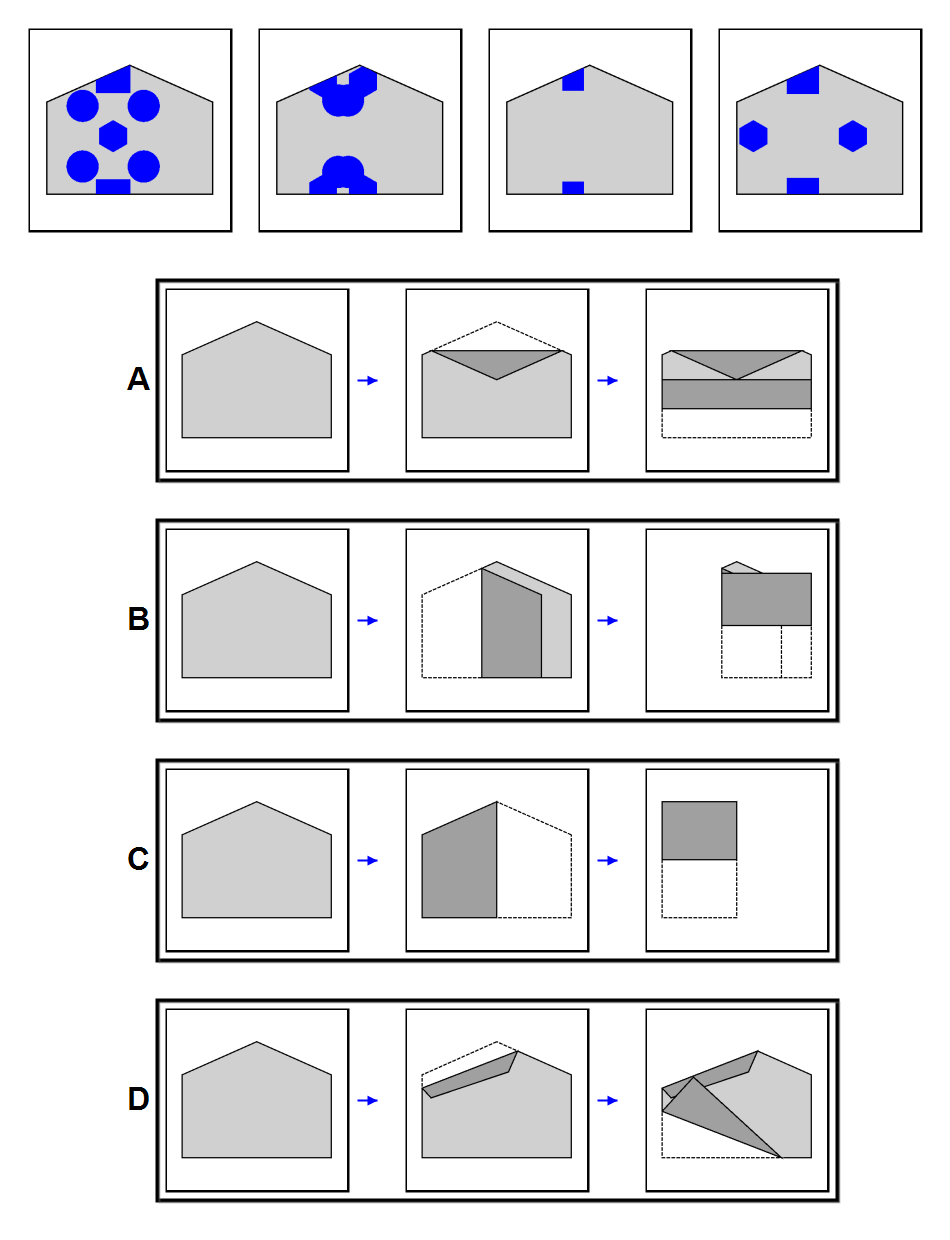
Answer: B